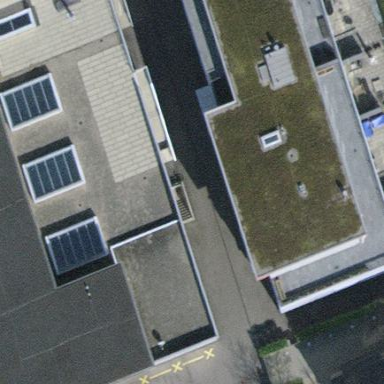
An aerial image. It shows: Flat-roofed building.